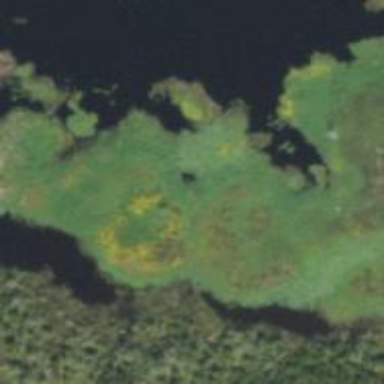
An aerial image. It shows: Marsh wetland.